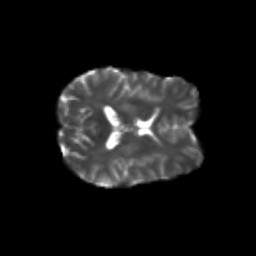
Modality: T2w
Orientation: axial
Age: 28
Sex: female
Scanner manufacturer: siemens
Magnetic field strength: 3 T
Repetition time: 3.5 s
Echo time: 0.104 s